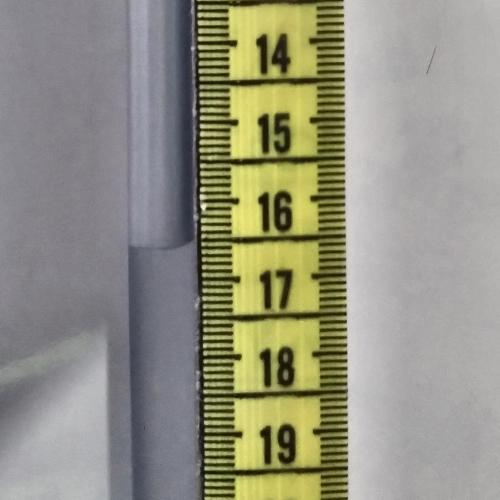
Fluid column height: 16.6 cm